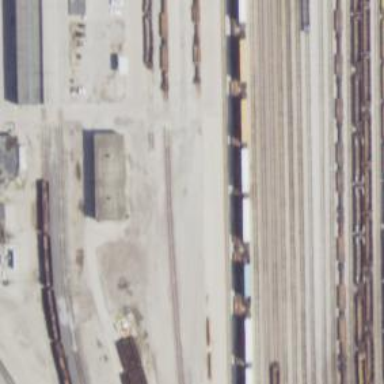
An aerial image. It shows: Abandoned railway yard.